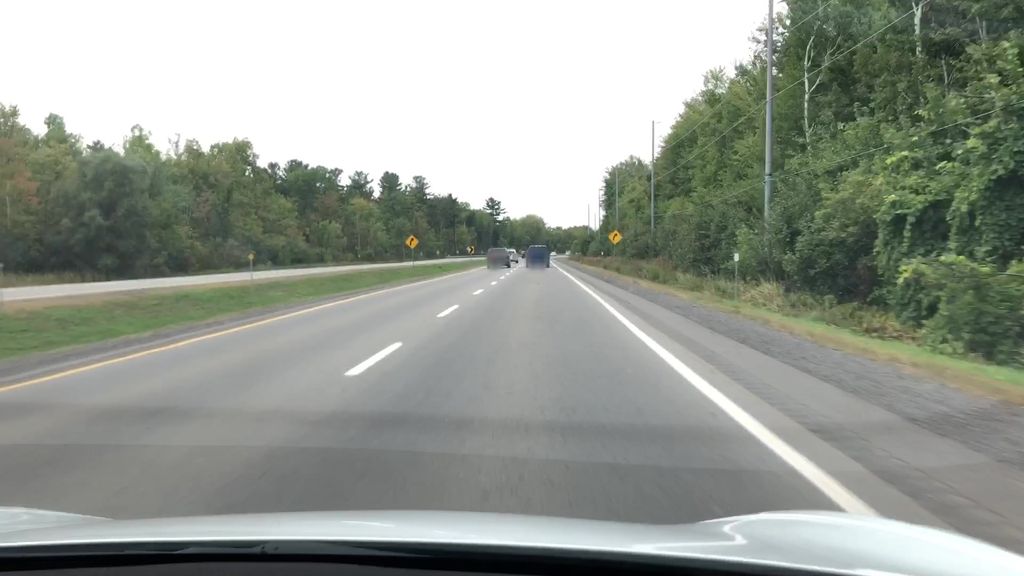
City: ottawa-gatineau